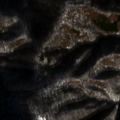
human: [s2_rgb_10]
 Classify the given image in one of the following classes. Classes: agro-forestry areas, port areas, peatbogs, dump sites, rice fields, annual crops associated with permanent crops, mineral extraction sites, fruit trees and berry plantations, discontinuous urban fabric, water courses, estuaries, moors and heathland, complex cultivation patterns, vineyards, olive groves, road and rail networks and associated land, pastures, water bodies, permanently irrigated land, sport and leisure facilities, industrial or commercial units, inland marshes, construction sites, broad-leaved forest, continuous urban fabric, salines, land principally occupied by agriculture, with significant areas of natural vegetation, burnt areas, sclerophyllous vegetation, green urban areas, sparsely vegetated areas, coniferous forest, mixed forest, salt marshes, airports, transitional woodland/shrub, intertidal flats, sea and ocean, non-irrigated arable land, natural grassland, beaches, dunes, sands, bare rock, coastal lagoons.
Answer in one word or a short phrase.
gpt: broad-leaved forest